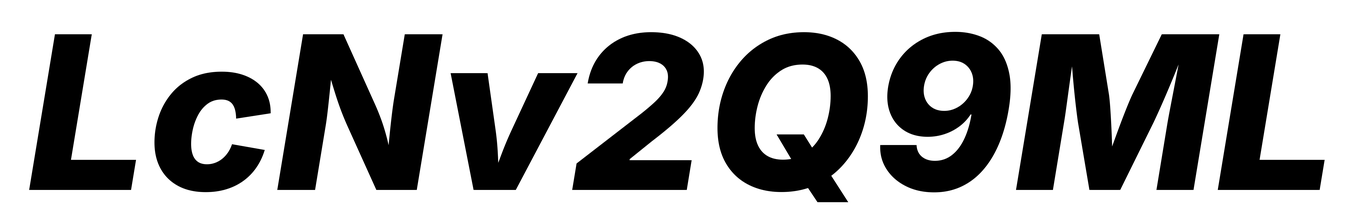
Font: Inter-Italic_ExtraBold_Italic